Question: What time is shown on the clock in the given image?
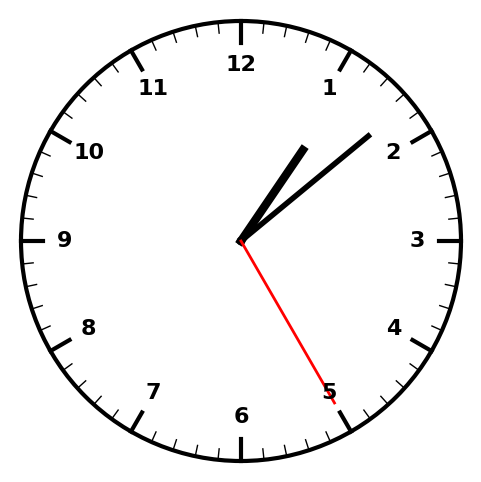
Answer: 01:08:25